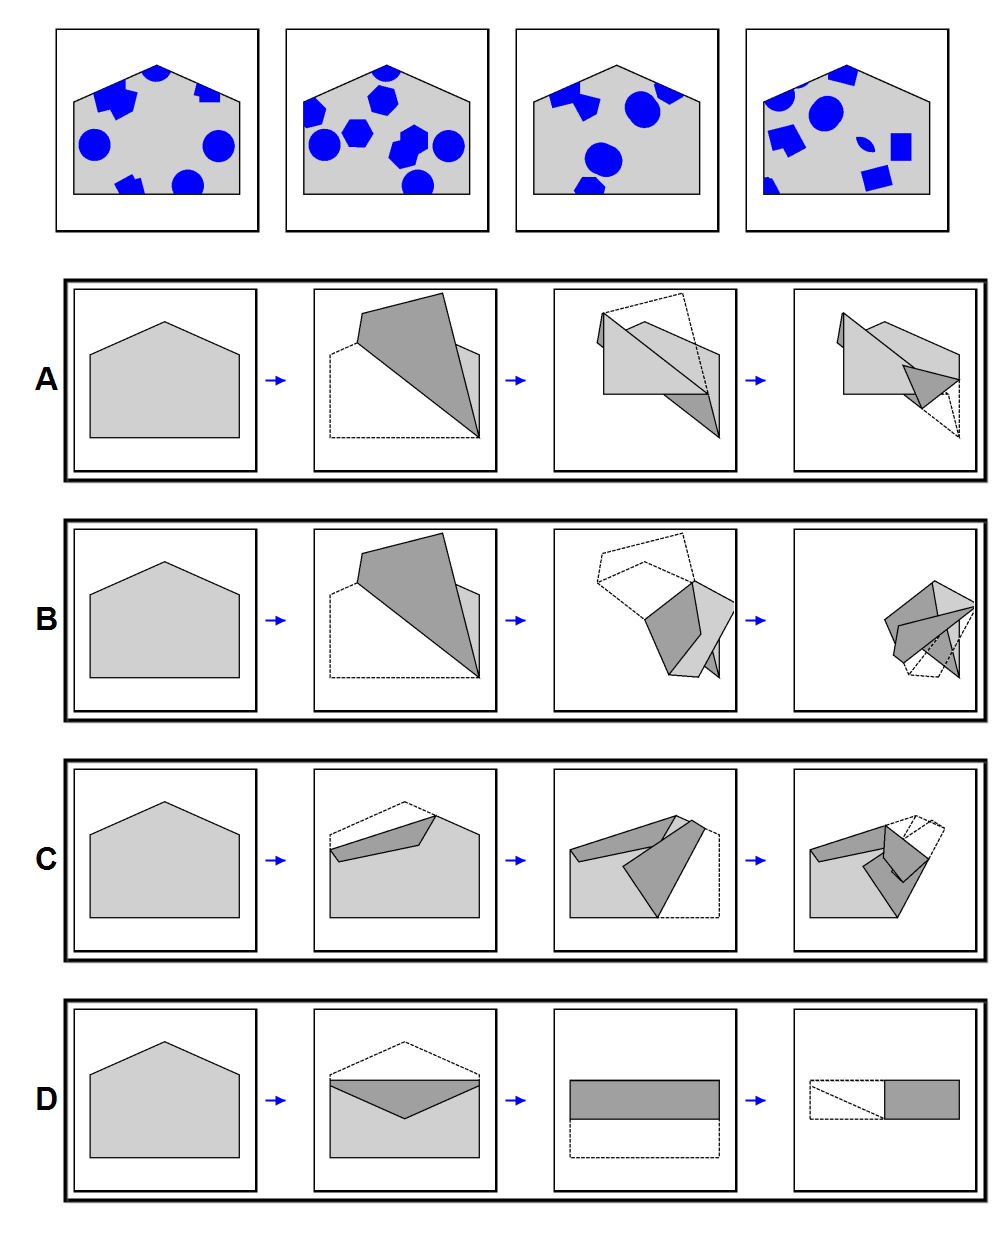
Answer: B